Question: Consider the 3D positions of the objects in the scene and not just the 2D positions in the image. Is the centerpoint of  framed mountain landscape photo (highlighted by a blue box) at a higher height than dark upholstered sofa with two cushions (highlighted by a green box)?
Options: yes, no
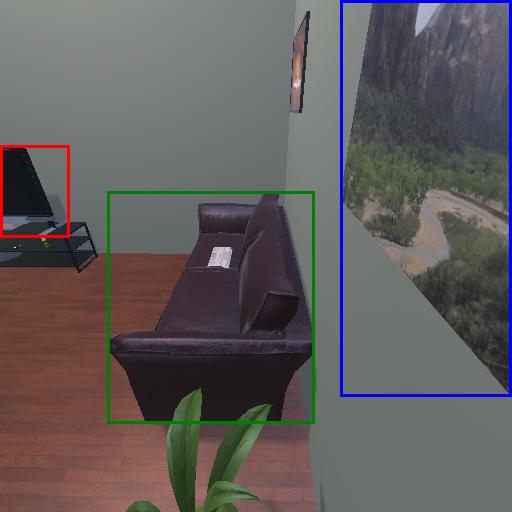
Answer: yes